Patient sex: M
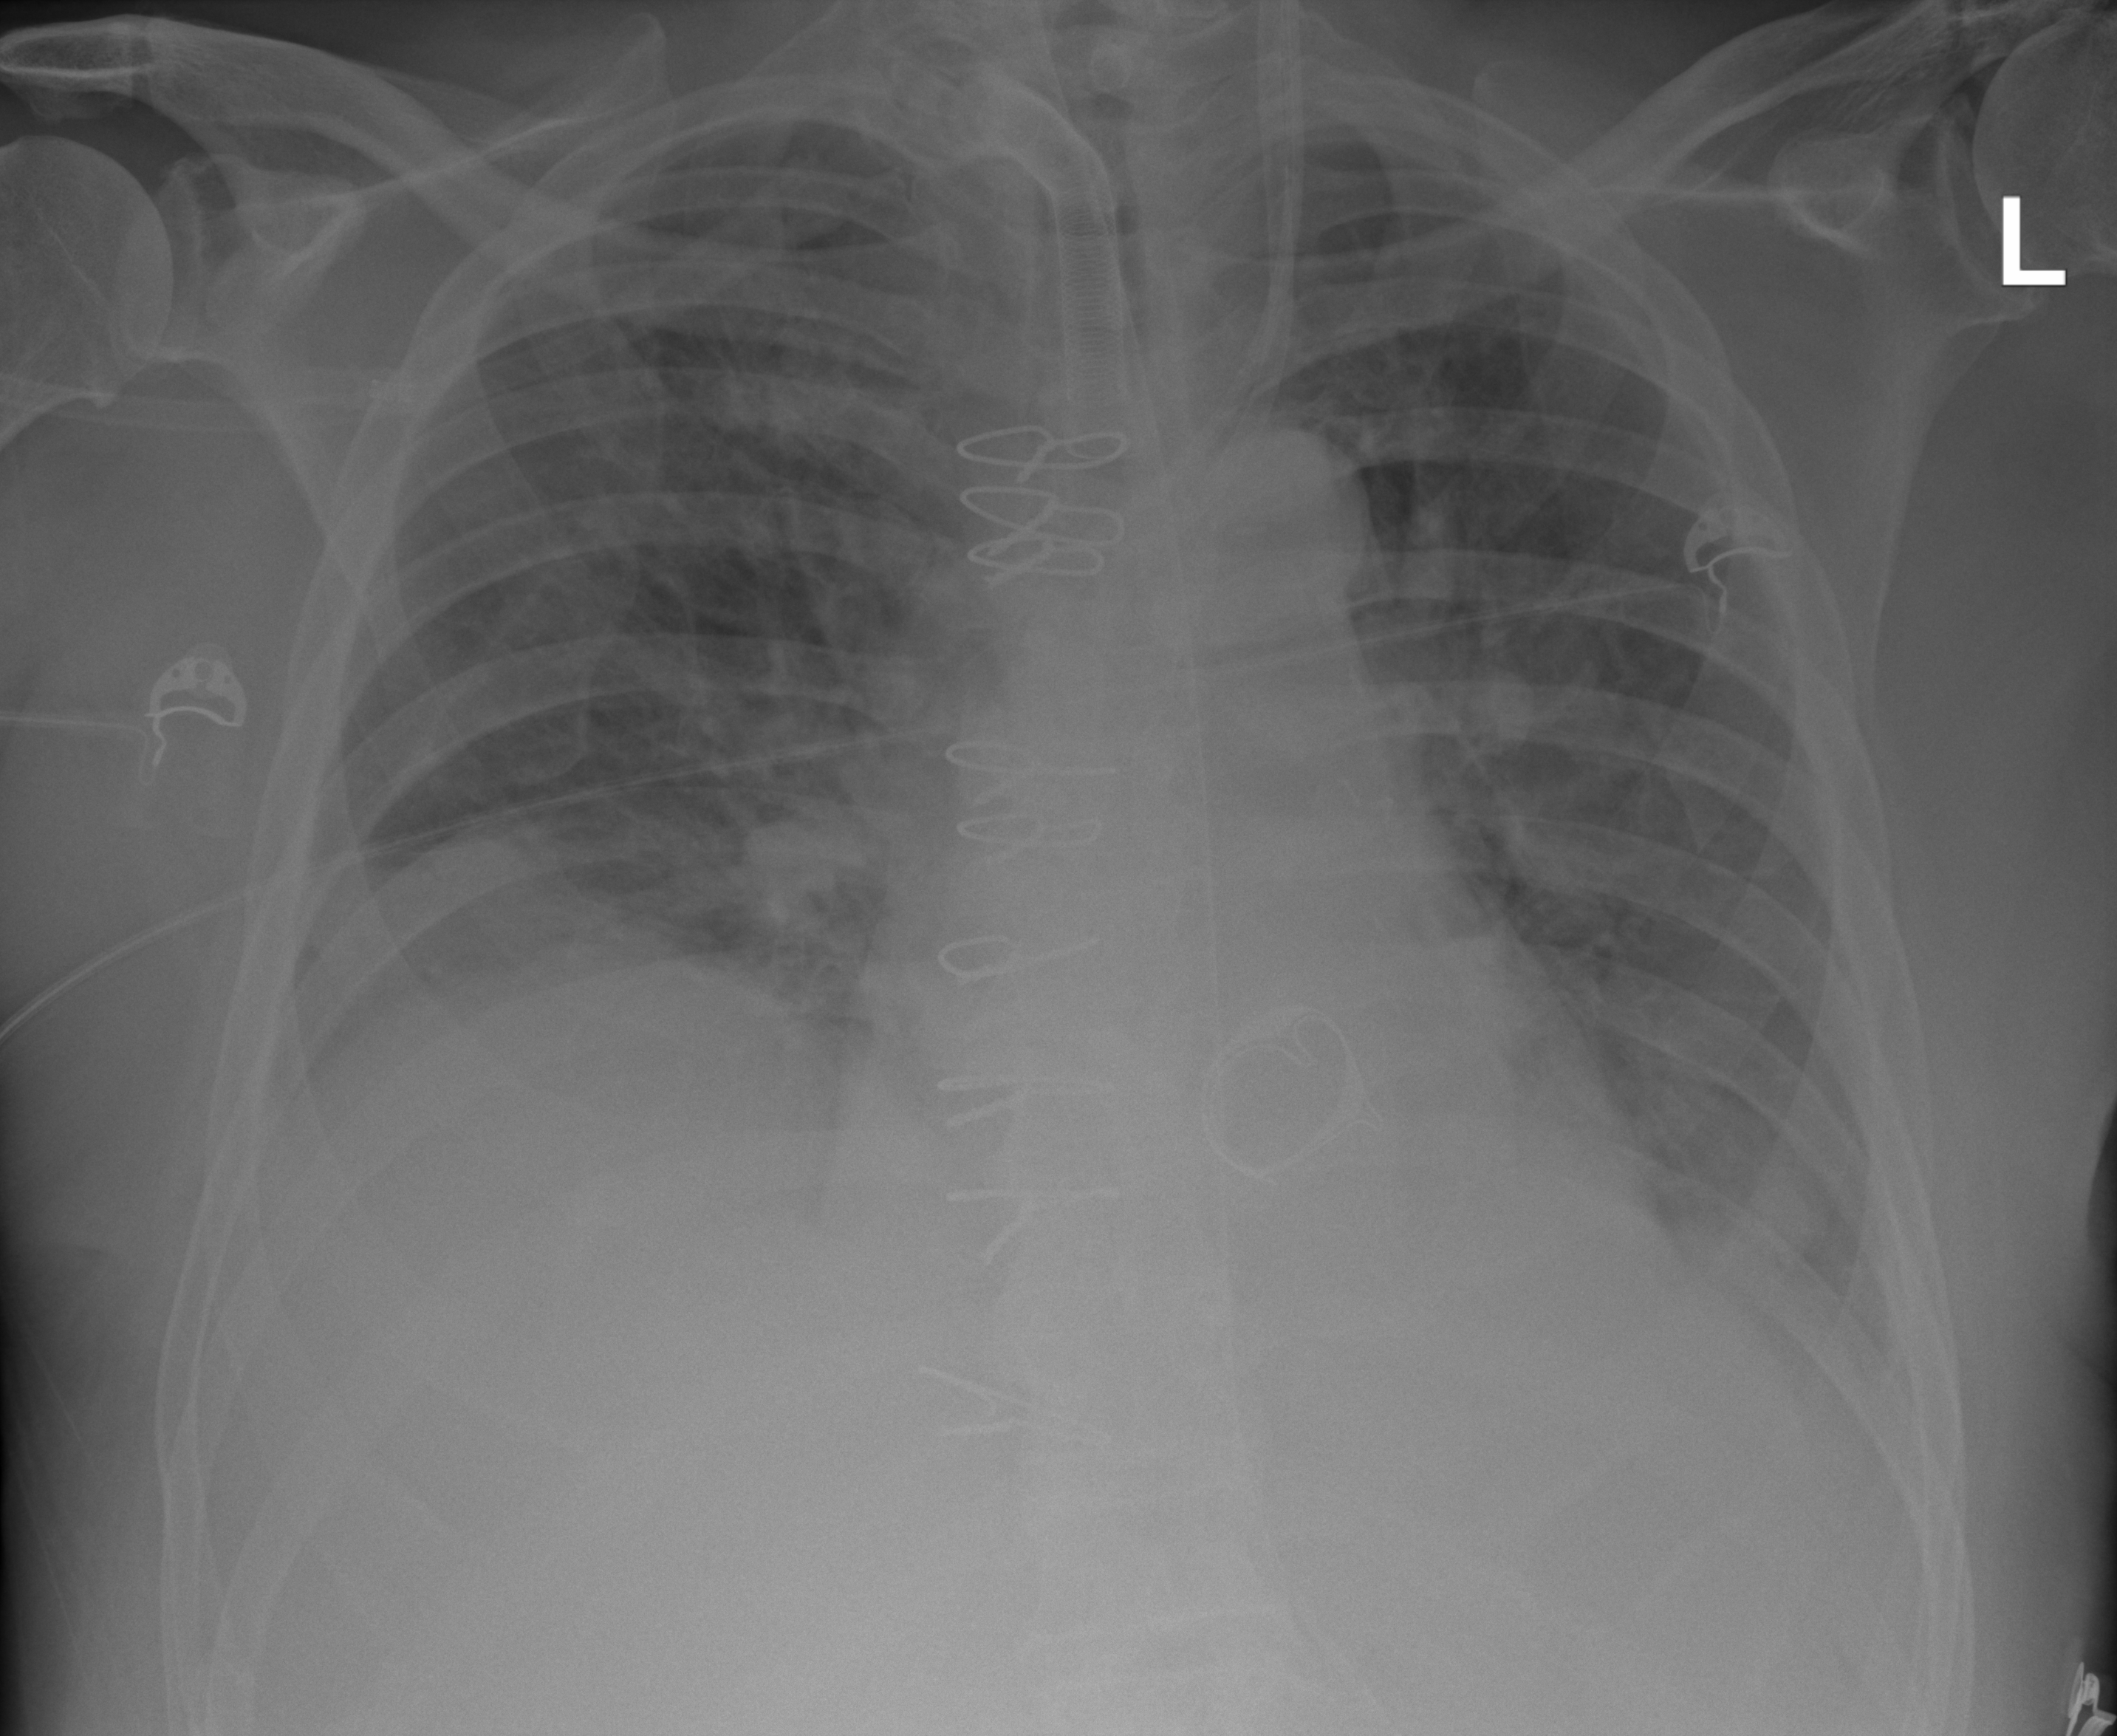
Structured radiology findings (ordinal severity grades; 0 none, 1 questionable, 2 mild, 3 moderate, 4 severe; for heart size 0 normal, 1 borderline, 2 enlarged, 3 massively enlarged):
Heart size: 1
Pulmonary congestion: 2
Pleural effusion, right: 2
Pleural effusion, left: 2
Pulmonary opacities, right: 2
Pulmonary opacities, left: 2
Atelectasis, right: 2
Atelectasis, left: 2